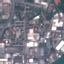
Land use / land cover class: Industrial